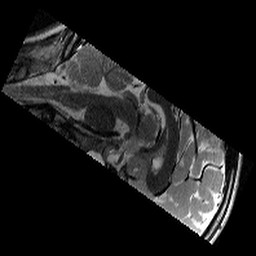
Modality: T2w
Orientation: sagittal
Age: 11
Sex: male
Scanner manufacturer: siemens
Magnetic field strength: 3 T
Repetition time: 9.23 s
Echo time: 0.067 s